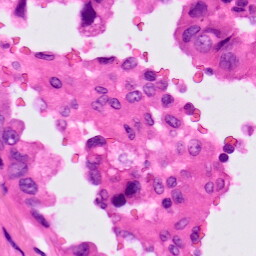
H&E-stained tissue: Lung